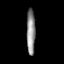
Tissue: prostate
Cell type: Epithelial cells
Senescence score: 0.2582
Nuclear area (px): 383
Mean DAPI intensity: 145.115